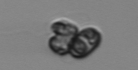
Label: Corymbellus